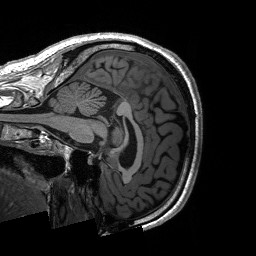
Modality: T1w
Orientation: sagittal
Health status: ill
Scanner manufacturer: siemens
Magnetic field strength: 3 T
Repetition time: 2.3 s
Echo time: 0.00226 s